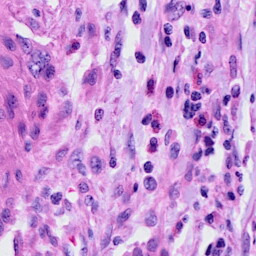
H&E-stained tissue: Cervix